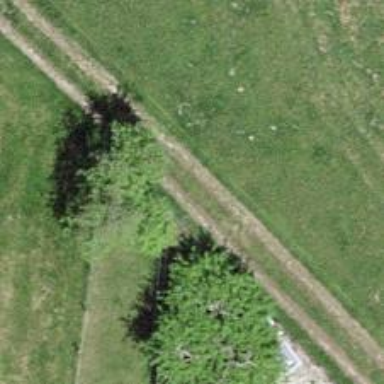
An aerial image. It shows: Track road with grade4 tracktype.